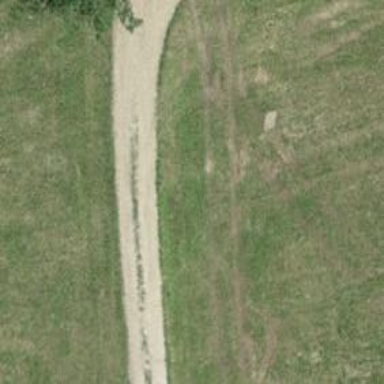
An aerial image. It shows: Track with compacted grade2 surface.